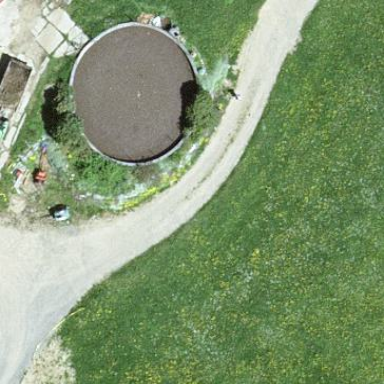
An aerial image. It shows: Storage tank with man-made structure.